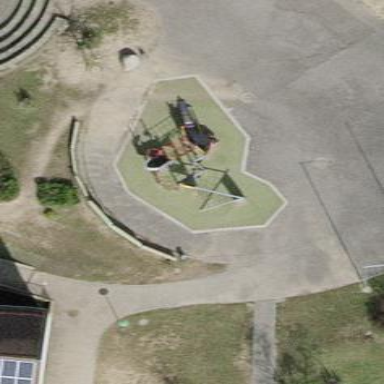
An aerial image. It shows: Playground area for leisure activities on the land.